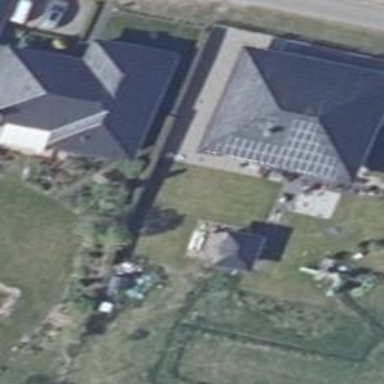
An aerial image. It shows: Simple and straightforward house.